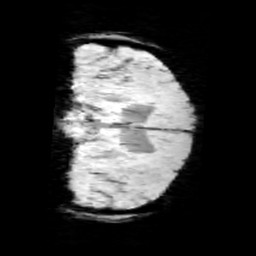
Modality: minIP
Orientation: coronal
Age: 12
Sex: male
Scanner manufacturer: siemens
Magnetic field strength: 3 T
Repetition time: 0.027 s
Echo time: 0.02 s